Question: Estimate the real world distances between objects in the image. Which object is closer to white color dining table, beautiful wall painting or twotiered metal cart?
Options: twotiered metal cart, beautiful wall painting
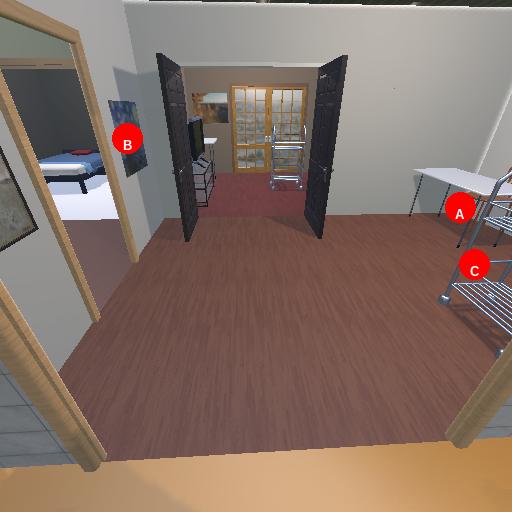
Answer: twotiered metal cart